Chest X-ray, AP view. Patient: 47 years old, sex F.
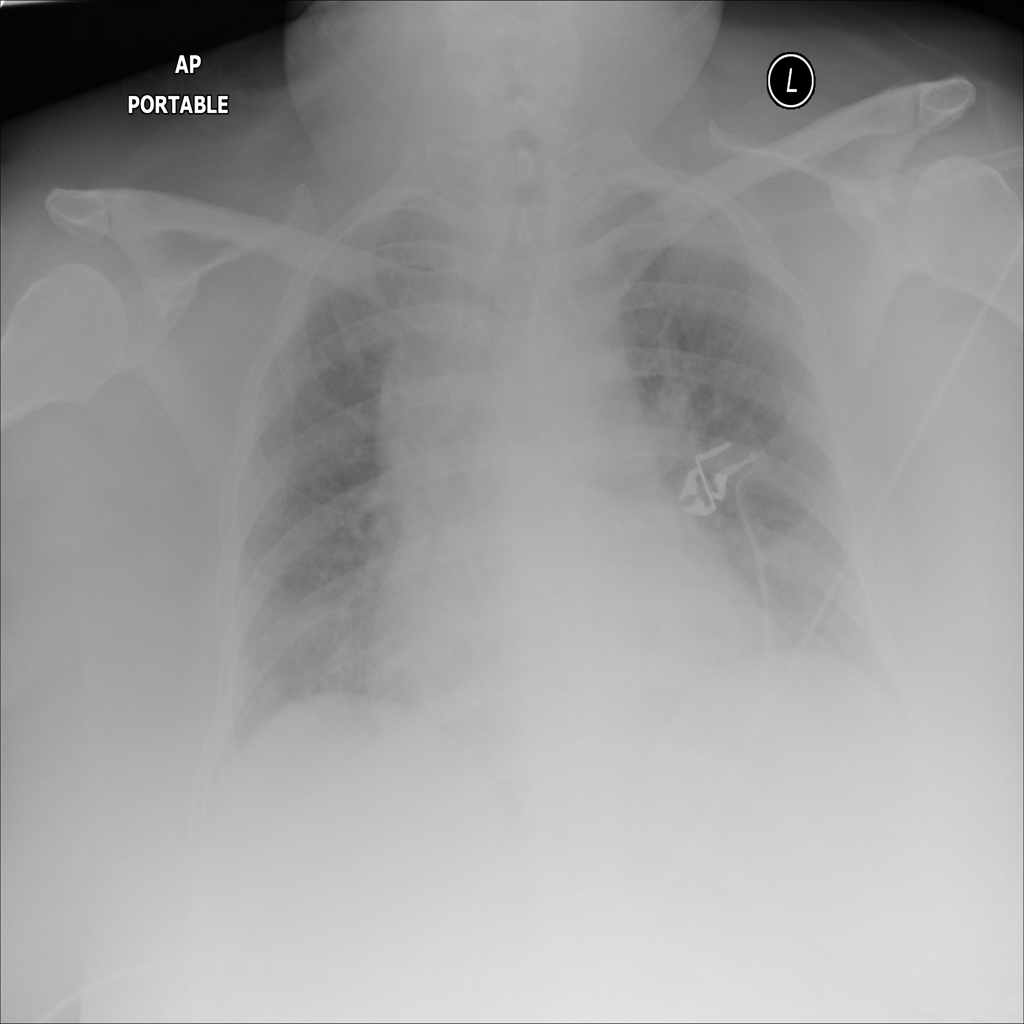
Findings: No Finding